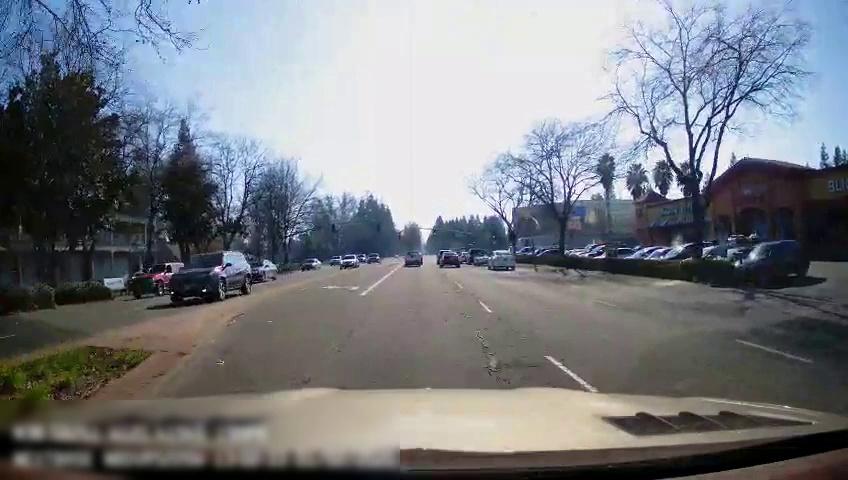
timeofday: Day
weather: Sunny
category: Drivable Space
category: Vehicles | Car
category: Vehicles | SUV
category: Vehicles | SUV
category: Vehicles | Car
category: Vehicles | Car
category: Vehicles | SUV
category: Vehicles | SUV
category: Vehicles | Car
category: Vehicles | Car
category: Vehicles | Car
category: Vehicles | SUV
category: Vehicles | Car
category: Vehicles | Car
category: Vehicles | SUV
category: Vehicles | Car
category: Vehicles | Car
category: Vehicles | Truck
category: Vehicles | SUV
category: Vehicles | Car
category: Vehicles | SUV
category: Vehicles | SUV
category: Vehicles | Car
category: Vehicles | Car
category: Vehicles | Truck
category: Vehicles | SUV
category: Lanes | Current Lane
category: Lanes | Alternate Lane
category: Lanes | Current Lane